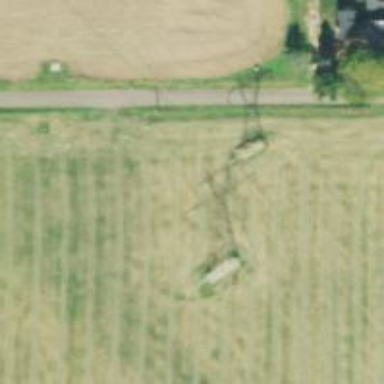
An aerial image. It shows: Lattice structure tower used for power transmission.